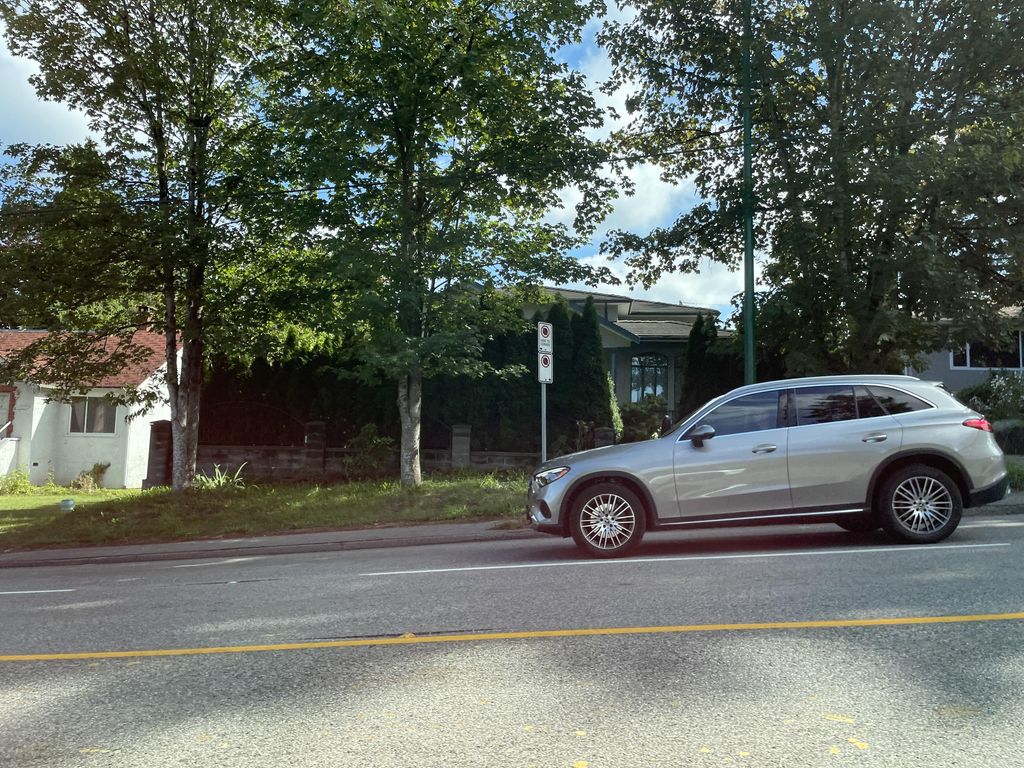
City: vancouver